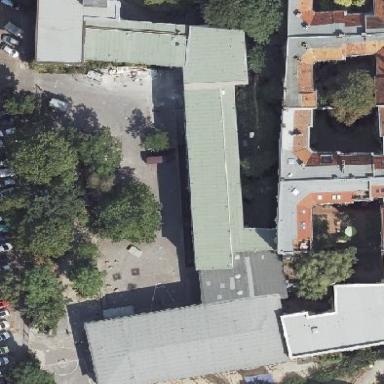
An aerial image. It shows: School building with flat roof.